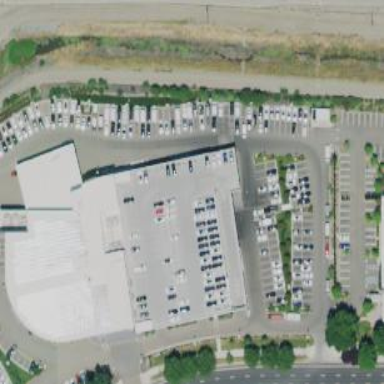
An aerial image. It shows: Building housing car shop.